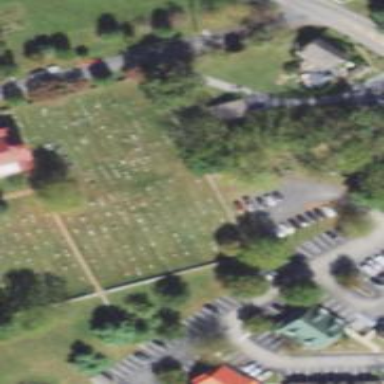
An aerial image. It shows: Cemetery.